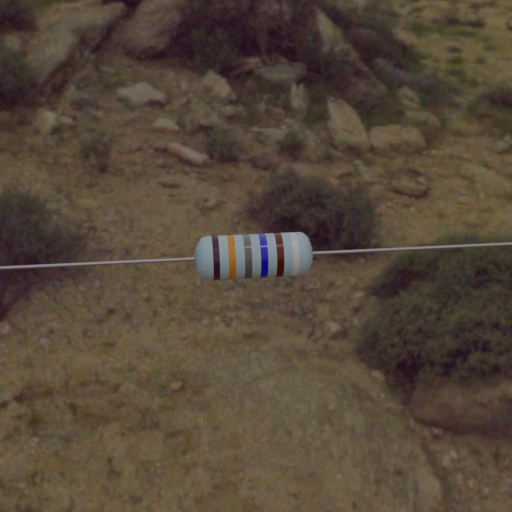
Resistor colour bands (in order): brown, orange, gray, blue, brown, white